Question: What is the current time in India?
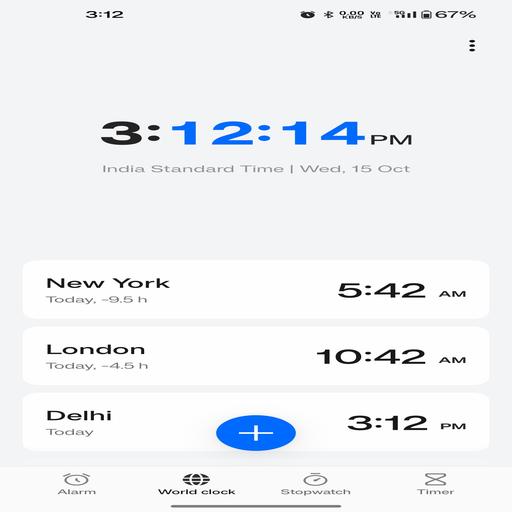
Answer: 15:12:14